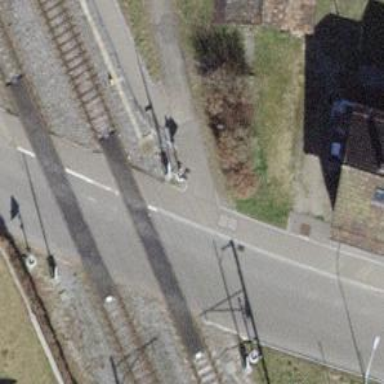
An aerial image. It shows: Railway level crossing.